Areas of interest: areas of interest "Scenic Spot"
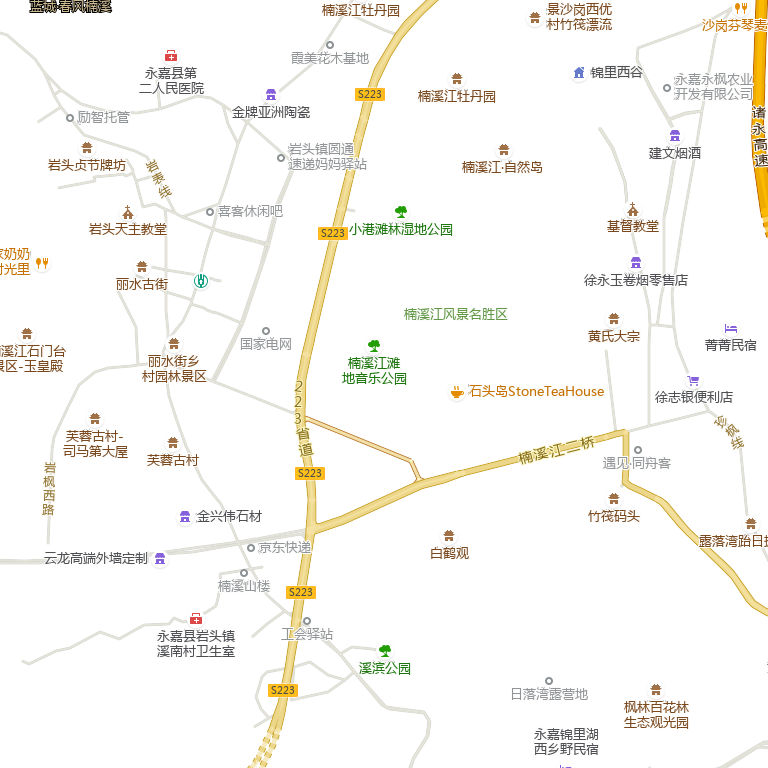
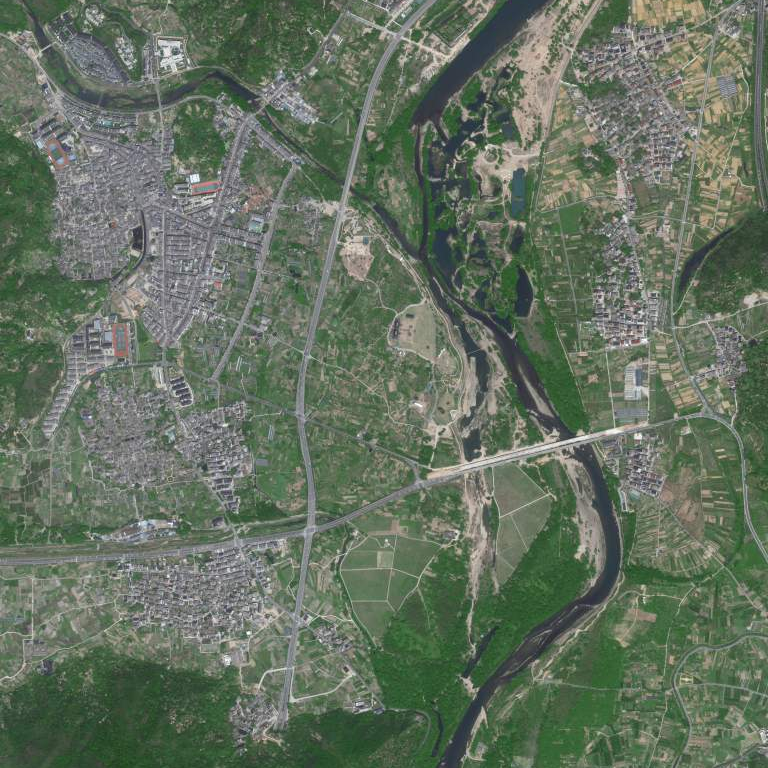